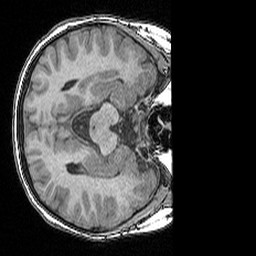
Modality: T1w
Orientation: axial
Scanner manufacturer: siemens
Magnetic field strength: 1.5 T
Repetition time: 1.9 s
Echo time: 0.00278 s